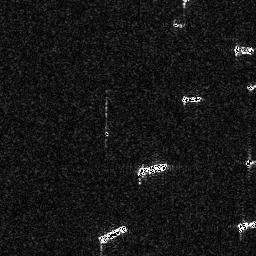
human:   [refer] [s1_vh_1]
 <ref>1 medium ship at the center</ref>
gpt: <box>[[53, 62, 65, 69, 0]]</box>